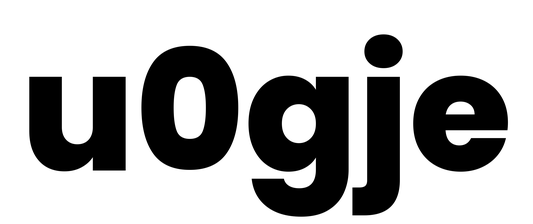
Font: Poppins-ExtraBold